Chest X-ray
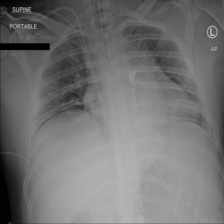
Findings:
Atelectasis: negative
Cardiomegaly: negative
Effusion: negative
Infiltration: negative
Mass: negative
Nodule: negative
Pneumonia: negative
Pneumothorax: negative
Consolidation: negative
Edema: negative
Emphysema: negative
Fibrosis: negative
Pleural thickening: negative
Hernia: negative